Question:
See the SQL Statements indicated in this SQL Profiler view. All these events are coming from one Client machine that is busy with a long-running process, working through a couple thousand rows. Each processing of a row takes about 6.5 seconds, which is what the SQL Profiler is showing as the time between logouts, even though the actual update statement takes only 1ms. Each login/logout uses the same SPID. See that between any given Login and Logout event, the SQL Statements indicate a Reads count of 17 and a Writes count of 0.
Yet, the Logout event indicates a total Reads count in excess of 2million and a writes count in excess of 10k. What events do I need to be profiling to try to figure out what statement is causing those reads/writes, because I suspect that those are the ones causing the 6.5 second delay, yet I can't see them happening?
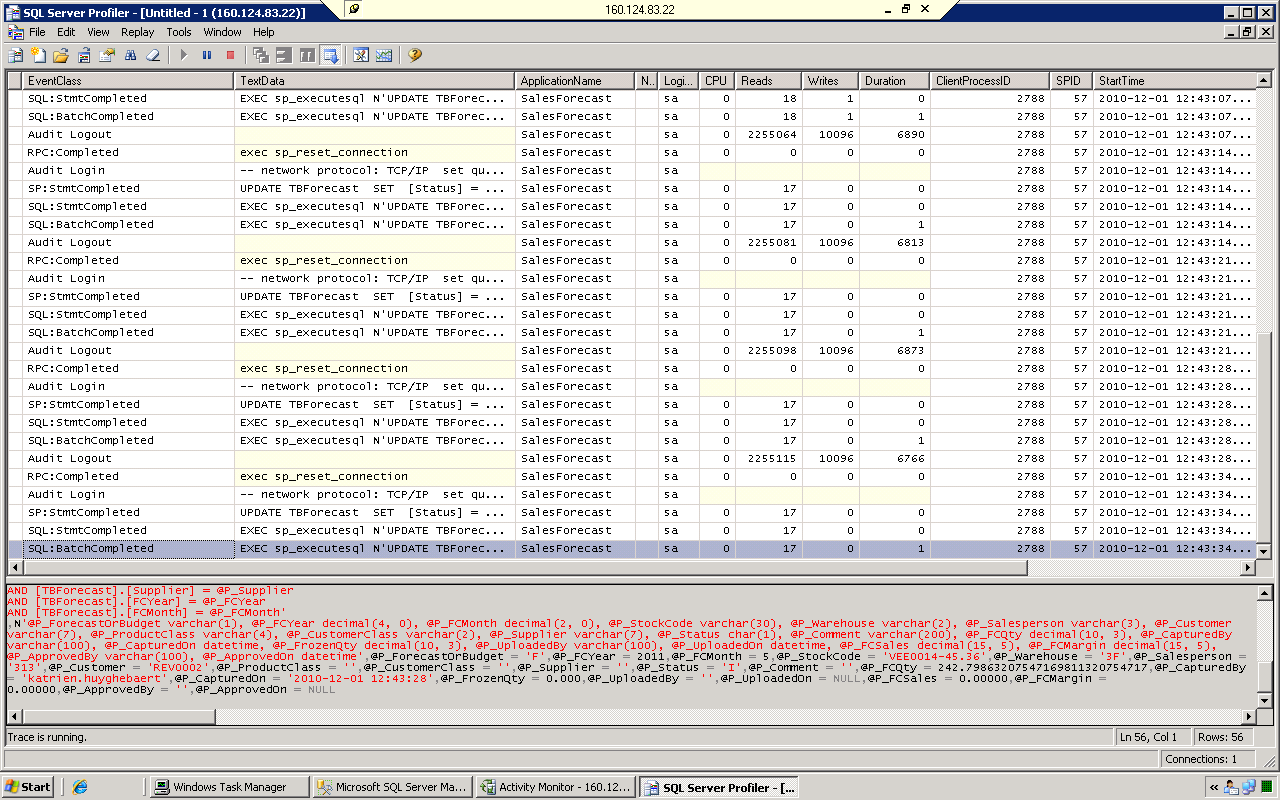
Answer: The Reads/Writes figures given for the Audit:Logout event are the cumulative totals for the duration of that connection. In itself, the values don't tell you any detail - if you run 10 commands within the lifetime of a connection, you'll be seeing the total figures for all 10 commands within that session.
To know what the breakdown was by statement, you need to look at the SQL:BatchCompleted (or SQL:StmtCompleted) events that are recorded for that same SPID between the starting Audit:Login event, and the ending Audit:Logout event.
Looking at the image, the thing that looks a bit odd (to me at least), is that after each Audit:Logout, the Reads value is not reset, and so each time it is being incremented by the number of reads for the statement being executed (17). I'm not sure 100% therefore at what point that figure will be reset - but the basic point is that the figure is cumulative and could have been built up over time/a number of statements so doesn't necessarily mean you have a heavy query hitting the server!
I suspect that Reads/Writes figures for Audit:Logout are behaving cumulatively as above. But the Duration bucks that trend. It looks like Duration is not cumulative.
Some descriptions from <URL>:
> Duration : Amount of time since the
user logged in (approximately). Reads:
Number of logical read I/Os issued by
the user during the connection.
Writes: Number of logical write I/Os
issued by the user during the
connection.